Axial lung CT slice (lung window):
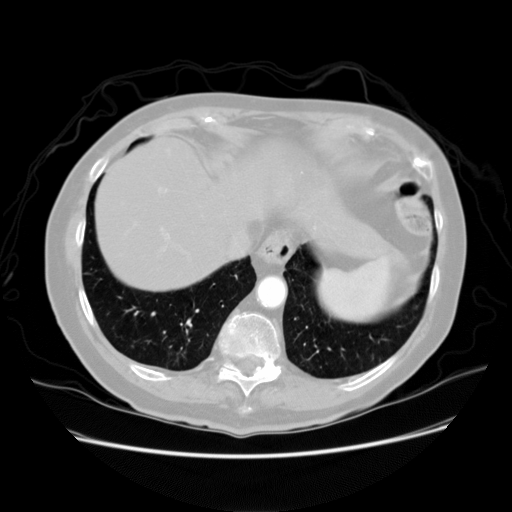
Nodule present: no